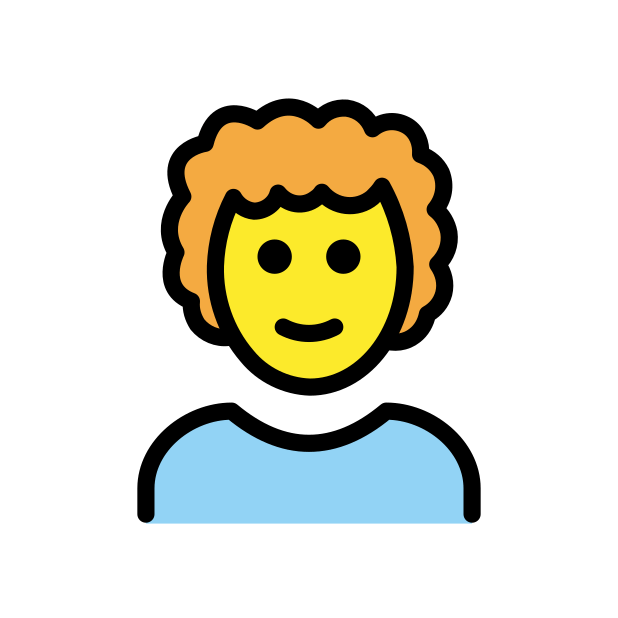
person: curly hair